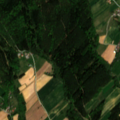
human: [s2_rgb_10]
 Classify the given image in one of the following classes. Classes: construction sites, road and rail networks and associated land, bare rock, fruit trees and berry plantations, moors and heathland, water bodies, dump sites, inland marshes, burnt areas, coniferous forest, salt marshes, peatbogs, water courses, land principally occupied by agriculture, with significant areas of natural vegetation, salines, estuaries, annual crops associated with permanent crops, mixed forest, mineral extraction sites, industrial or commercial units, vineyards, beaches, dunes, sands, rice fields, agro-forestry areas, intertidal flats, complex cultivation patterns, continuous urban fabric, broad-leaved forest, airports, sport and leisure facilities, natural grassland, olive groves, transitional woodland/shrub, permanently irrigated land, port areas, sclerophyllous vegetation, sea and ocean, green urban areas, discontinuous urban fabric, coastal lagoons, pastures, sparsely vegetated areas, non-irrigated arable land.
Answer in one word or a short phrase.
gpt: non-irrigated arable land, complex cultivation patterns, land principally occupied by agriculture, with significant areas of natural vegetation, mixed forest